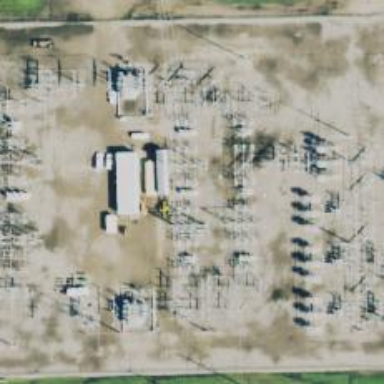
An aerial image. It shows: Switch for power supply.